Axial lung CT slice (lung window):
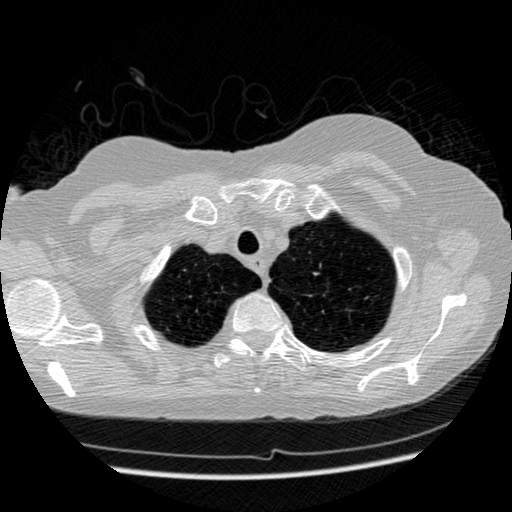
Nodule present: no